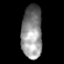
Tissue: prostate
Cell type: Fibroblasts
Senescence score: 0.7213
Nuclear area (px): 1081
Mean DAPI intensity: 140.355